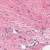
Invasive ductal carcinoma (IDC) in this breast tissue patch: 0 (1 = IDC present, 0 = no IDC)